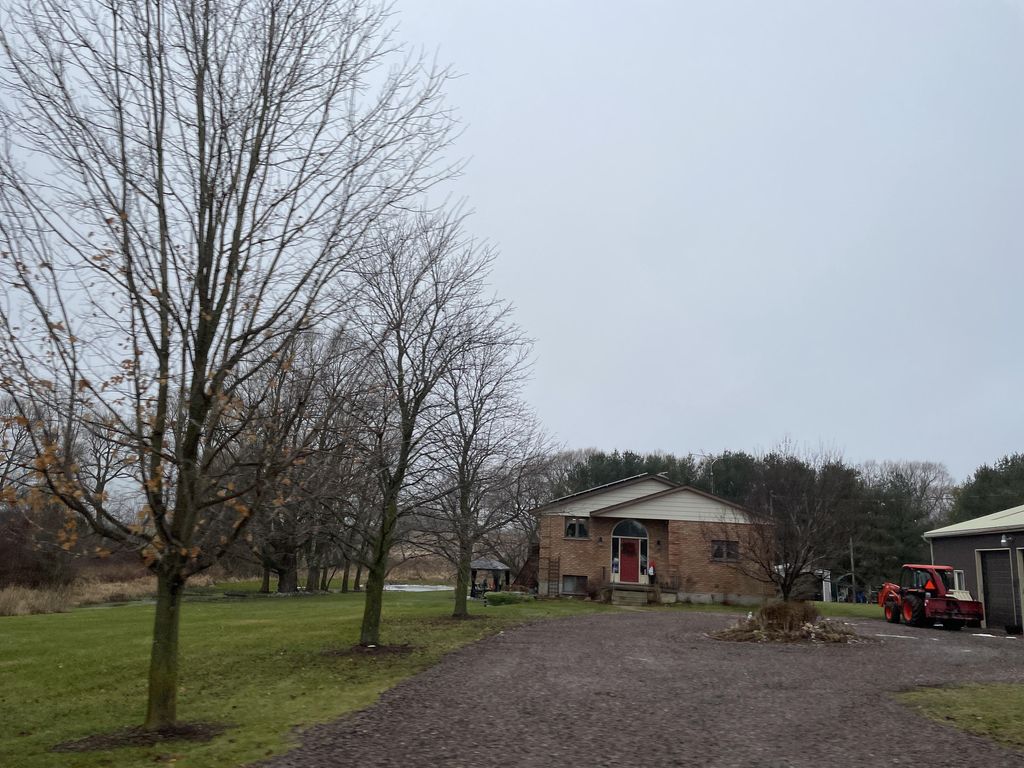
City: kitchener-waterloo